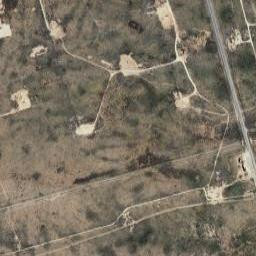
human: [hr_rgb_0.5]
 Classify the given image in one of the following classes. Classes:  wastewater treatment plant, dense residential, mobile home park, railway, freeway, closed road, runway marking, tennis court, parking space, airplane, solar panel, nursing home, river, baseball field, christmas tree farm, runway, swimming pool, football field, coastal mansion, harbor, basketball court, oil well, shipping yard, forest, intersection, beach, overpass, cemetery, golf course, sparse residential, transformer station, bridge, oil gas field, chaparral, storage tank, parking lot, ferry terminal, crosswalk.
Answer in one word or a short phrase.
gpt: oil gas field